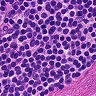
Metastatic tissue present: no